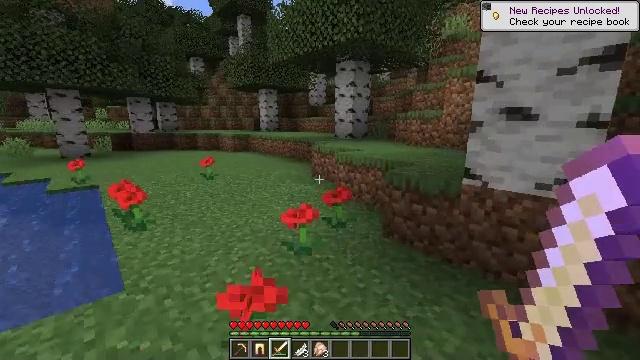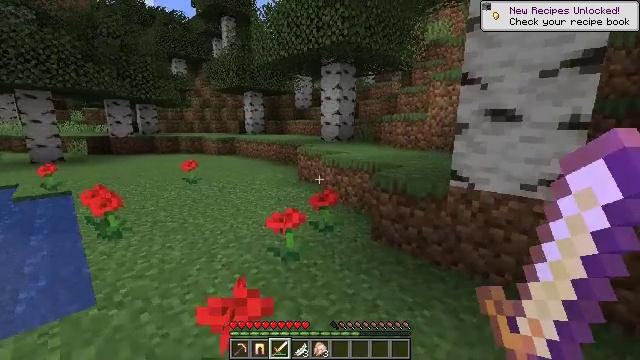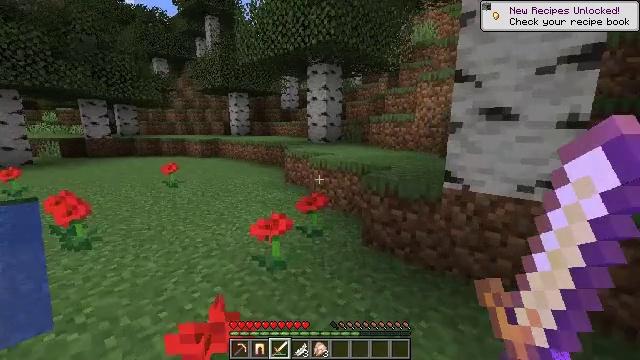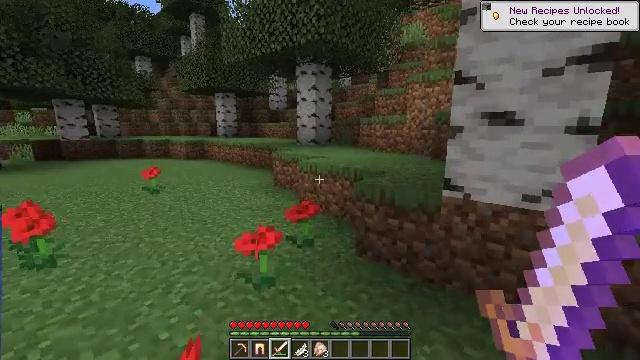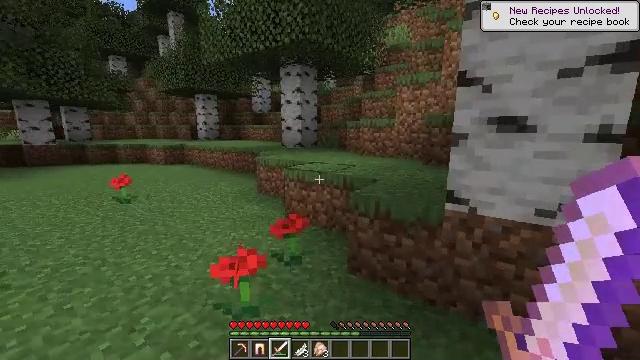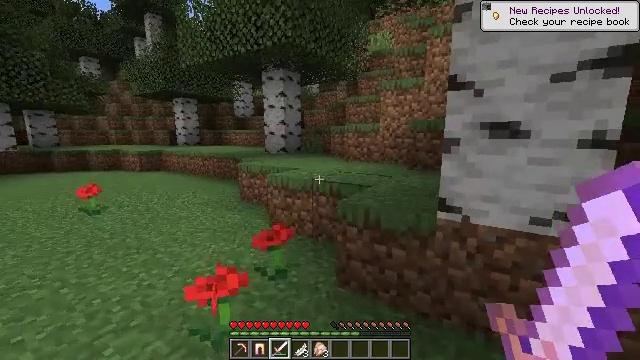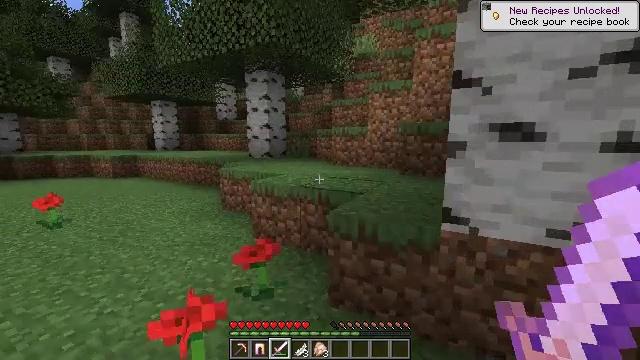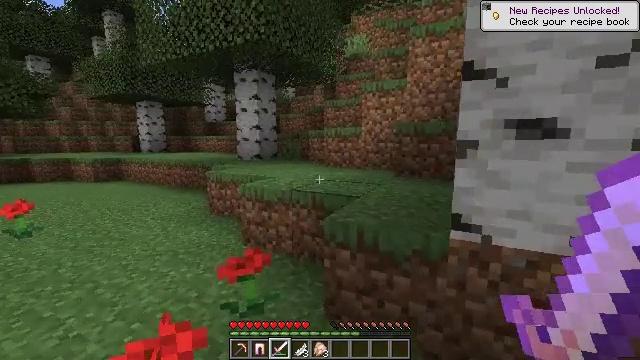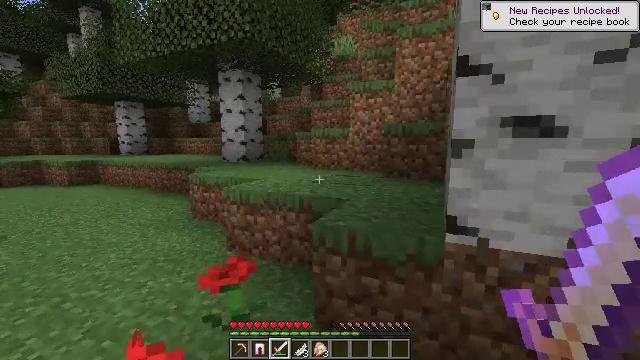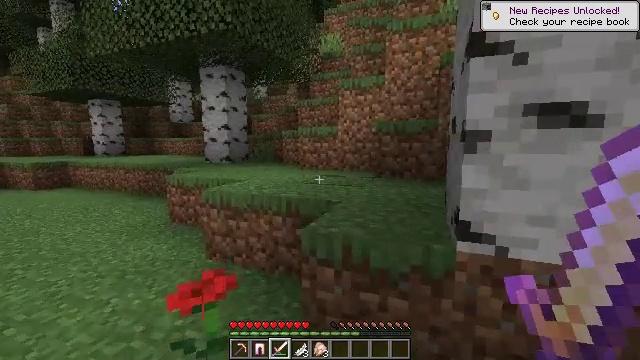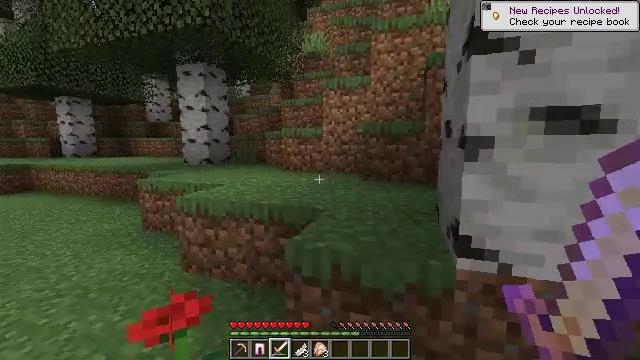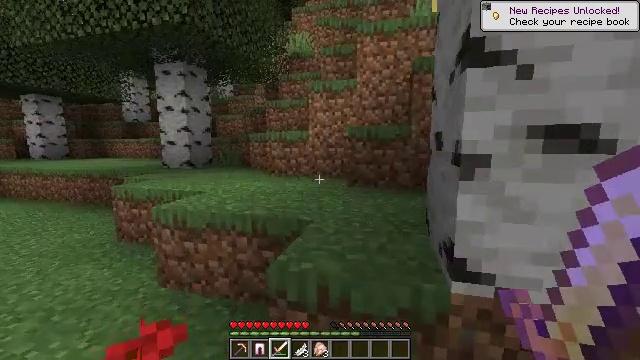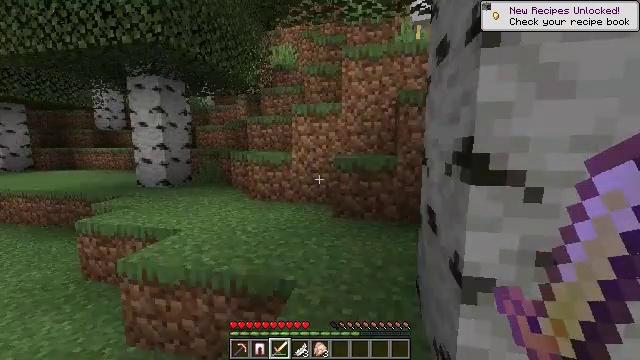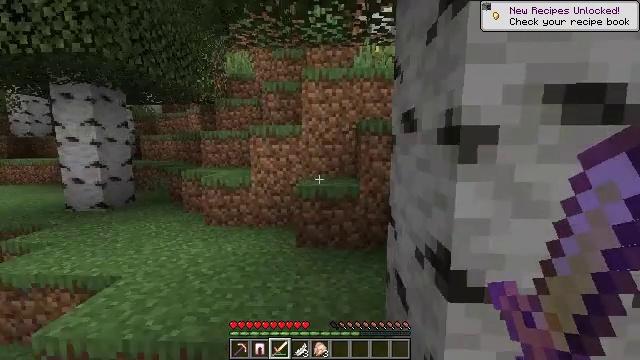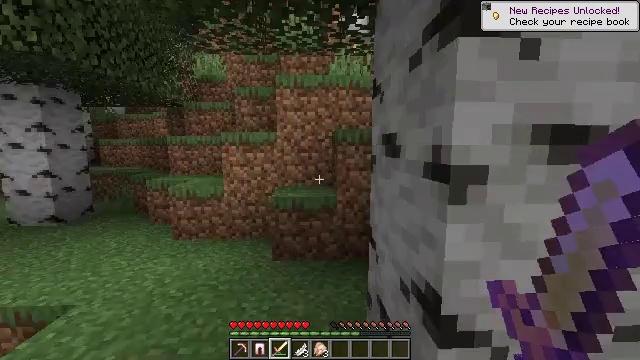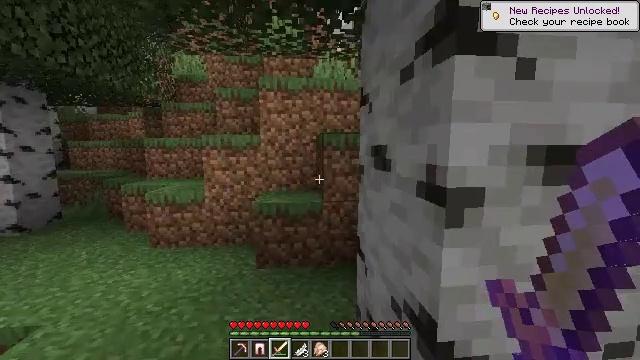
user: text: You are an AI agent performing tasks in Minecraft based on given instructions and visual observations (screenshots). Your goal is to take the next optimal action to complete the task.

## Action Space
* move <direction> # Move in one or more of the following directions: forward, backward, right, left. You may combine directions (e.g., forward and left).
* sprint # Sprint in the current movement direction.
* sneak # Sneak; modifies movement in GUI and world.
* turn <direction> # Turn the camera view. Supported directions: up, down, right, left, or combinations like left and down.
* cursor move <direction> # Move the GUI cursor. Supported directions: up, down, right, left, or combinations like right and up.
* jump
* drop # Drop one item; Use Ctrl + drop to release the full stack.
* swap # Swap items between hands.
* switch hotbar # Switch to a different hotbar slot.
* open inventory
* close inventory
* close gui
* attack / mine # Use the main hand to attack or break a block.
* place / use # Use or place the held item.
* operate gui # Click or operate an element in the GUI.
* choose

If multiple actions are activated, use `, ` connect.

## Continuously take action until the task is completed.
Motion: motion action
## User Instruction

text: Remove the grass path from the ground.
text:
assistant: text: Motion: move forward, turn right
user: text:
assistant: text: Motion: move forward, turn right
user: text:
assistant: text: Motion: move forward, turn right
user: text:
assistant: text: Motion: move forward, turn right
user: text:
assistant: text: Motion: move forward, turn right and up
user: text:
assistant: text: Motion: move forward, turn right
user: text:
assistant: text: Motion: move forward, turn right
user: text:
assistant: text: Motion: move forward, turn right
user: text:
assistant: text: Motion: move forward, turn right
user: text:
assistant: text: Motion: move forward, turn right
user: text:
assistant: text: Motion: move forward, turn right, jump
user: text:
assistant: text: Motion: move forward, turn right, jump
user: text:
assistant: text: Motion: move forward, turn right, jump
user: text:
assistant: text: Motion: move forward, turn right, jump
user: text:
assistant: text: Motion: move forward, turn right, jump
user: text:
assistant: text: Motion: move forward, turn right
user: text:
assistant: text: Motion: move forward, turn right
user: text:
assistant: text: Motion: move forward, turn right
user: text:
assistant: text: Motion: move forward, turn right
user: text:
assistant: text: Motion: move forward, turn right
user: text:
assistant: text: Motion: move forward, turn right
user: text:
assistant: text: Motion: move forward, turn right
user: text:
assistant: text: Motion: move forward, turn right
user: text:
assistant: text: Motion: move forward, turn right
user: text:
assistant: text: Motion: move forward, turn right and up
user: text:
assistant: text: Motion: move forward, turn right
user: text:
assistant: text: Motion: move forward, turn left
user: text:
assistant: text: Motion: move forward
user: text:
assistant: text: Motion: move forward, turn left
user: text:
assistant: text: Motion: move forward, turn left